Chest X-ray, PA view. Patient: 60 years old, sex M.
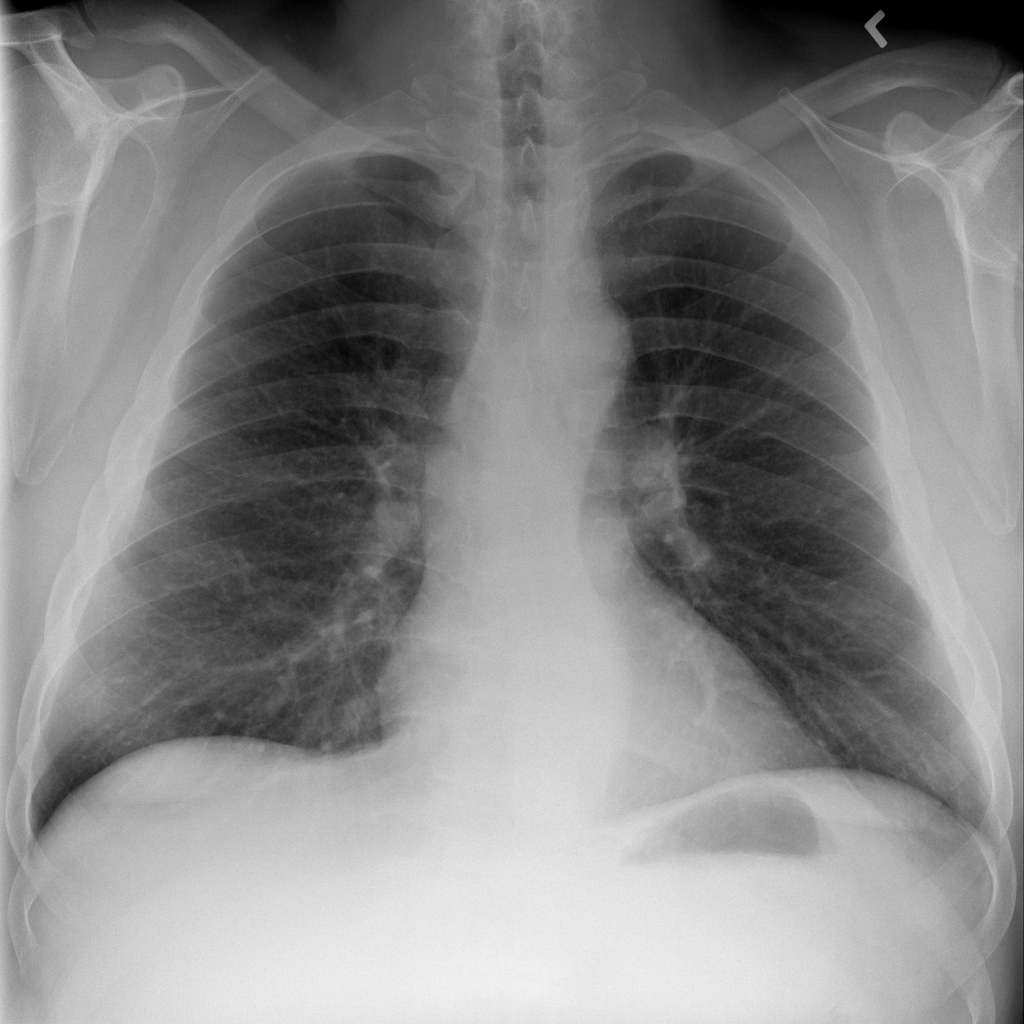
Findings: Infiltration, Nodule